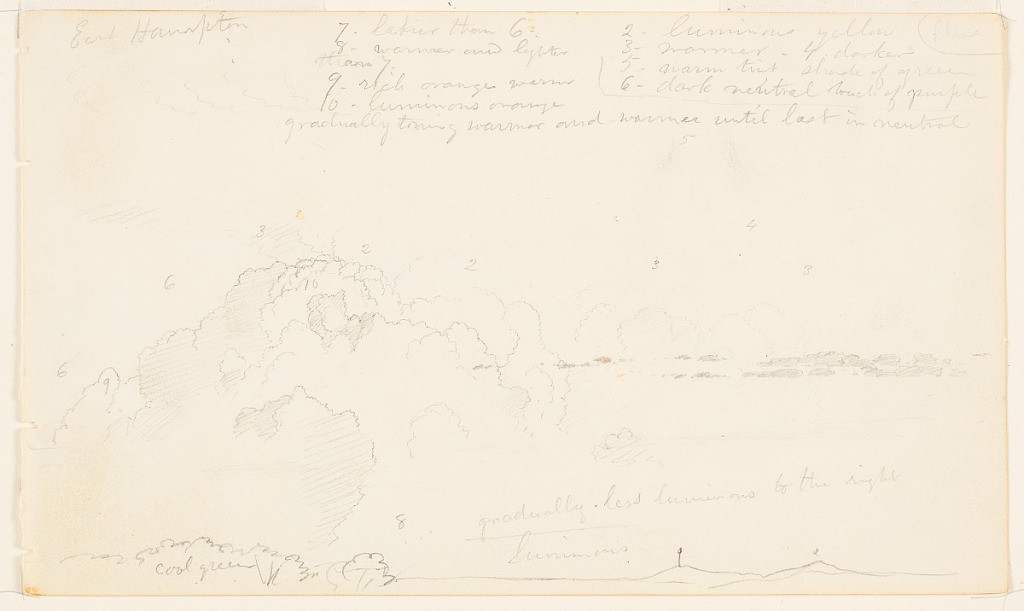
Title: Clouds over East Hampton, New York, Part Two
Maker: Frederic Edwin Church, American, 1826–1900
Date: July 29, 1858
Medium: Graphite on white wove paper; verso: graphite
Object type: drawing
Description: Landscape sketch showing a view of billowing clouds over East Hampton, New York. In the foreground along the lower margin, a sandy shoreline is shown with some vegetation at left. Above, the puffy, bulging mass of cumulus clouds dominates the composition.

Verso: Loose landscape sketch showing a view of distant puffy clouds with indistinct terrain visible below.